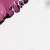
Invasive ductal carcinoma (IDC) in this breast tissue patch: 0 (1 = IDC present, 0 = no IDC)